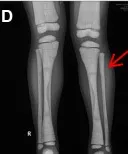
Patient x-rays. (D) Patient 2: diffusely increased bone density confirmed and osteopetrosis in the distal metaphysis of the femur showed typical "bone-in-bone" appearance (arrow).
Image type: radiology (x_ray)